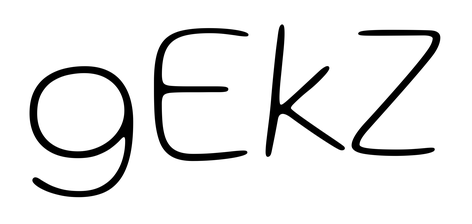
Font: Gluten_Thin